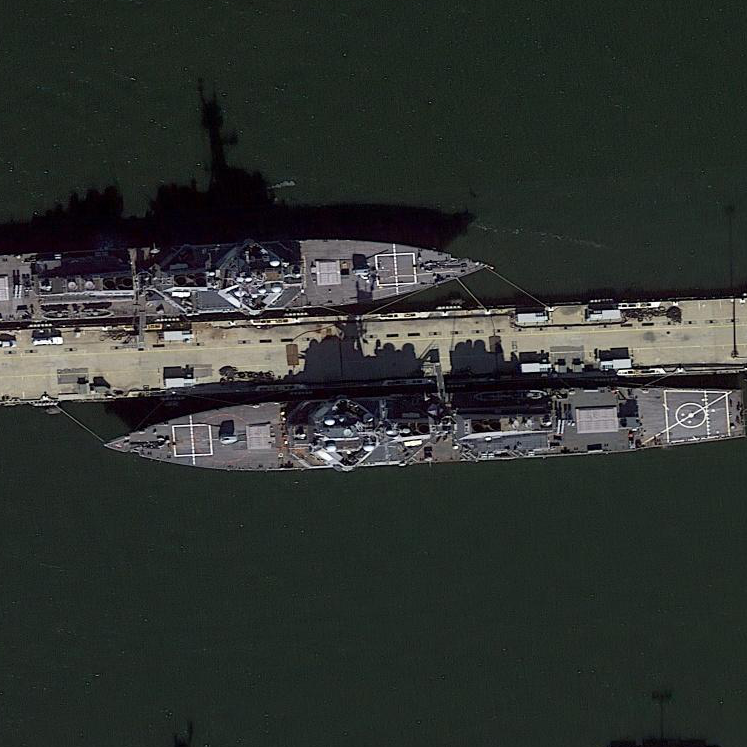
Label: Arleigh_Burke-class_destroyer